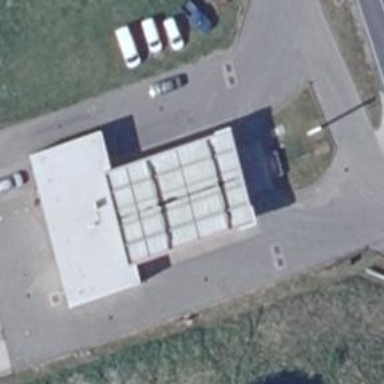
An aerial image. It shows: Fuel station.